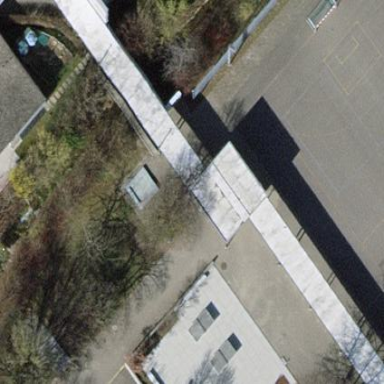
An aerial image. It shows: View of roof of building.